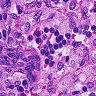
Metastatic tissue present: no